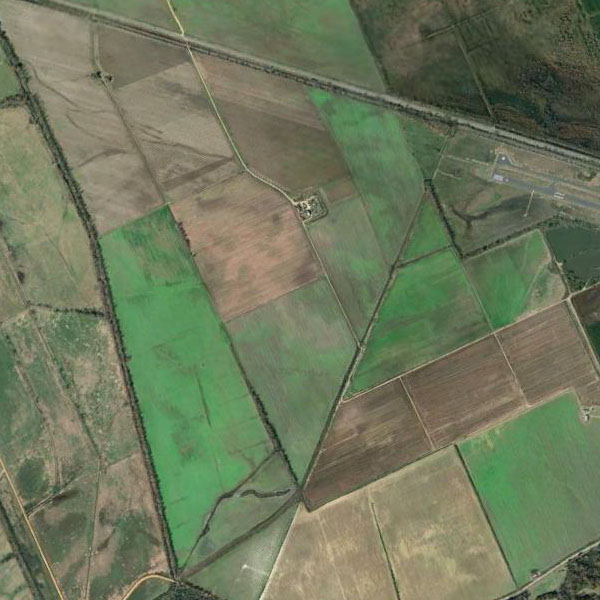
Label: Farmland